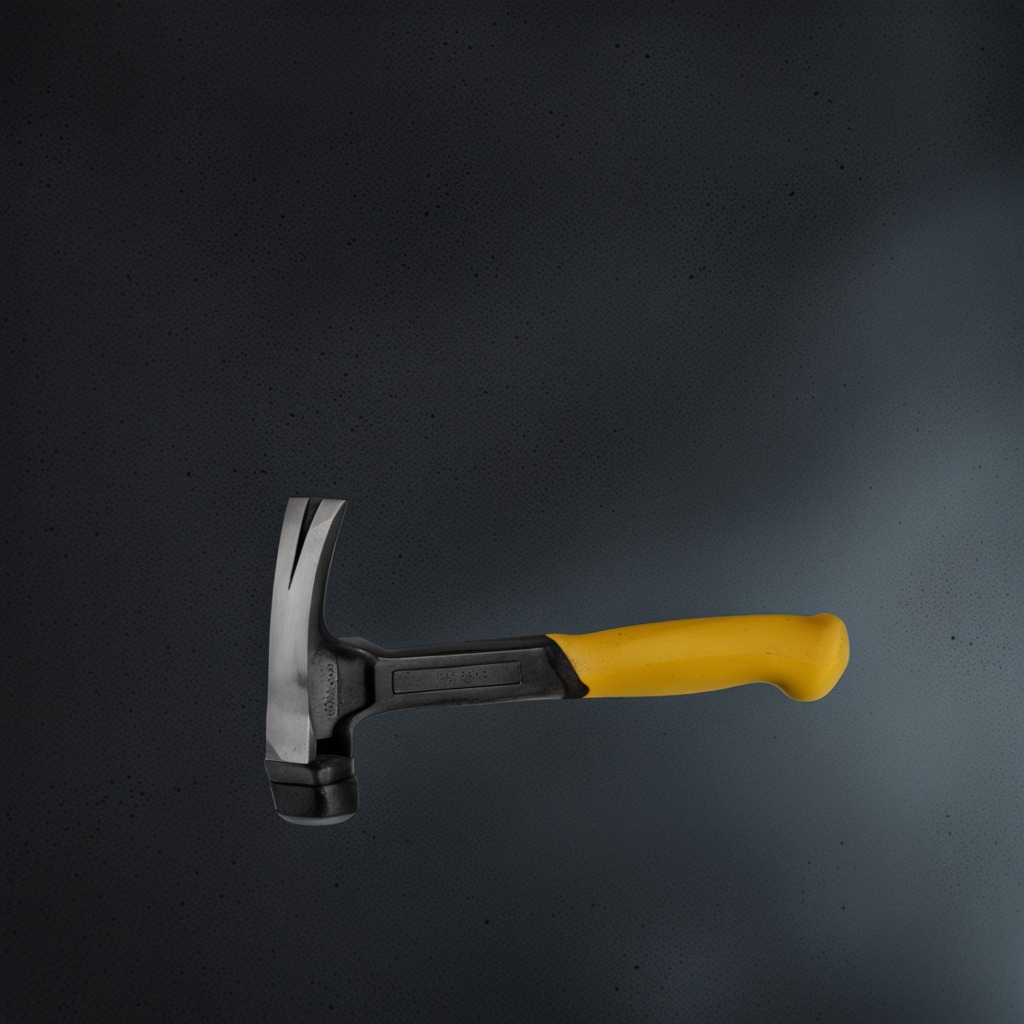
A hammer is lying on the clean granite table inside a workshop at night.